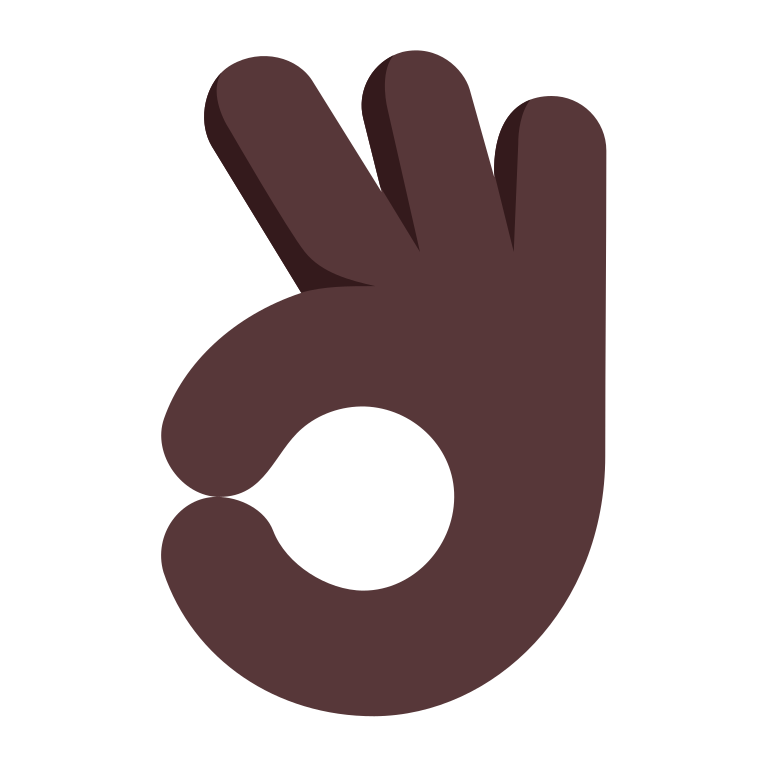
ok hand flat dark